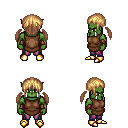
a pixel art fantasy rpg character, male body template, orc, green skin, brown tunic, magenta pants, light blonde twin-tailed hairstyle, leather bracers, gold boots, four views (front, back, left, right), 2x2 character sprite sheet, small pixel art, hard edges, no anti-aliasing